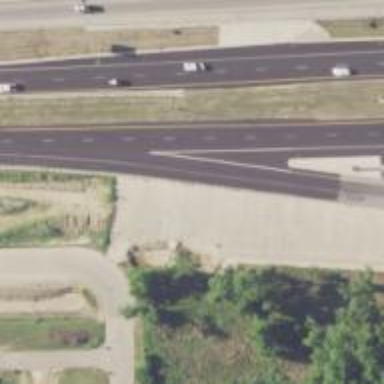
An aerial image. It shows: Secondary road with frontage road.